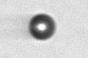
Label: bead